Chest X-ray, PA view. Patient: 61 years old, sex F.
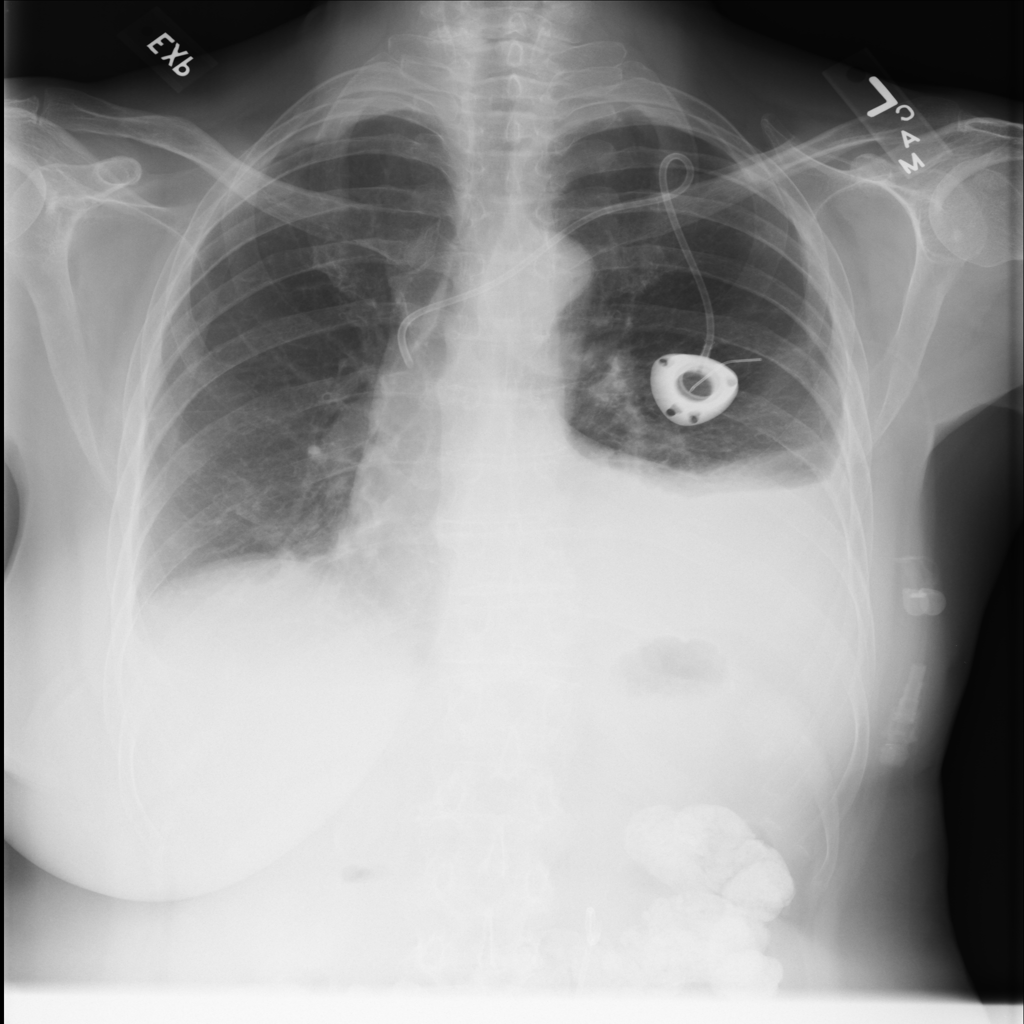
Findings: Effusion